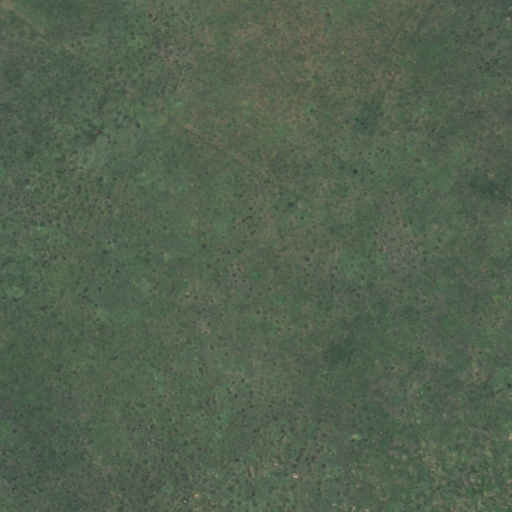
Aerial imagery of ridge(s) in Oklahoma named Jocelyn Ridge containing only grassland